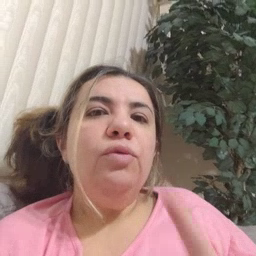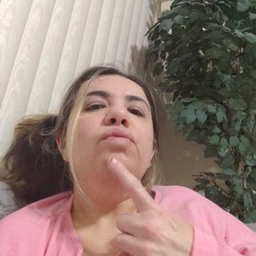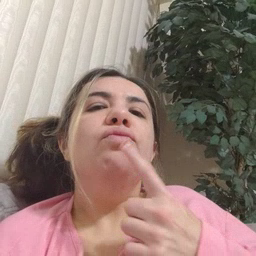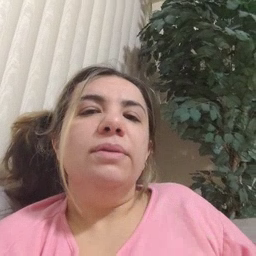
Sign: red